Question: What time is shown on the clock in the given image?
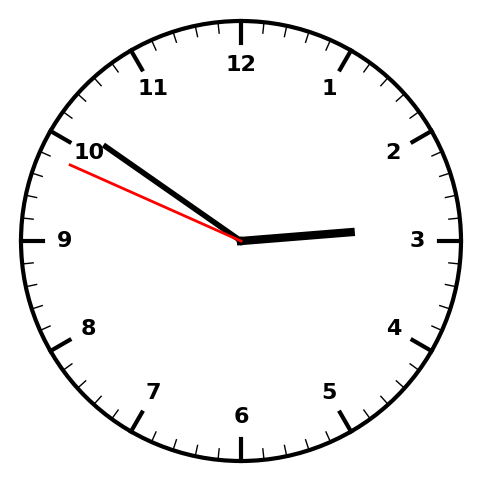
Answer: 02:50:49